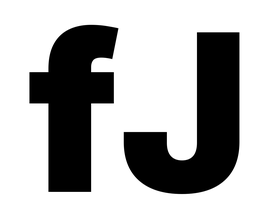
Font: Inter_Black